Field crop: maize
Growth stage: 2
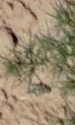
Species: salsola